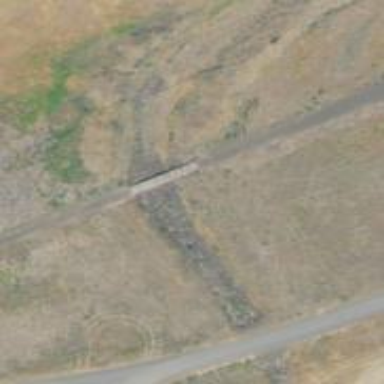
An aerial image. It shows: Abandoned railway track.